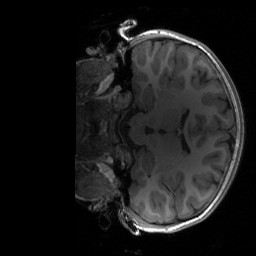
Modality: T1w
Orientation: coronal
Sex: male
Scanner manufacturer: siemens
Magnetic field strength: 3 T
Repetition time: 1.9 s
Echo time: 0.00243 s